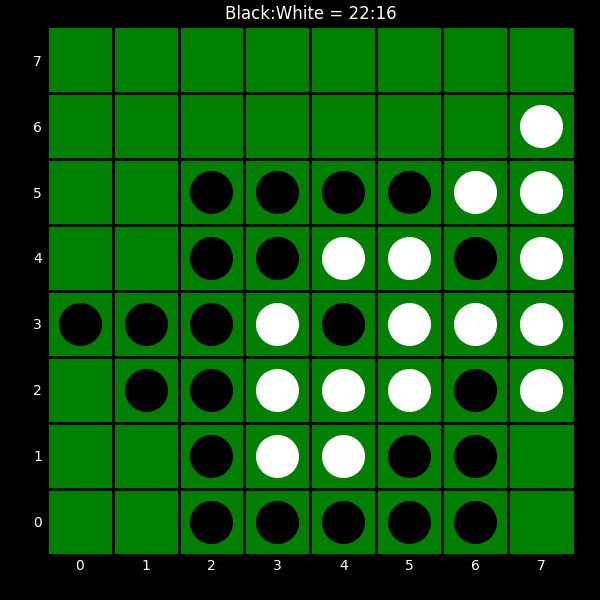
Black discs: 22
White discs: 16